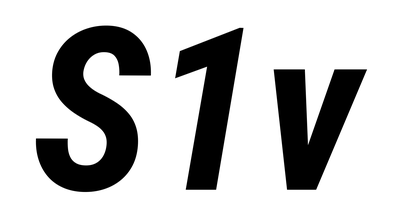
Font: Roboto-Italic_Condensed_Bold_Italic